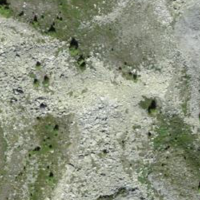
EUNIS habitat code: 48
Species observed at this site:
Pyrrhocorax graculus